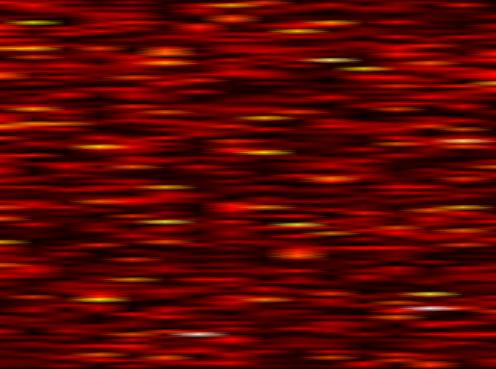
Label: UFMC